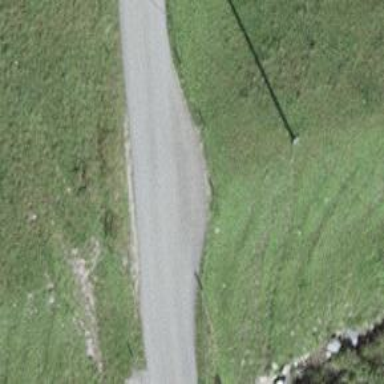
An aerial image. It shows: Passing place on the road.